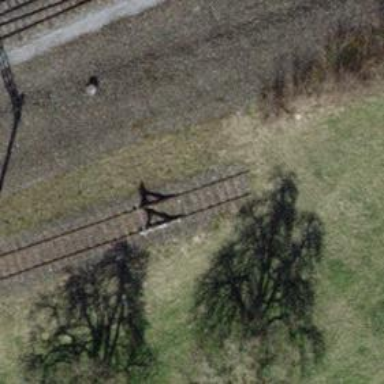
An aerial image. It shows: Railway buffer stop.